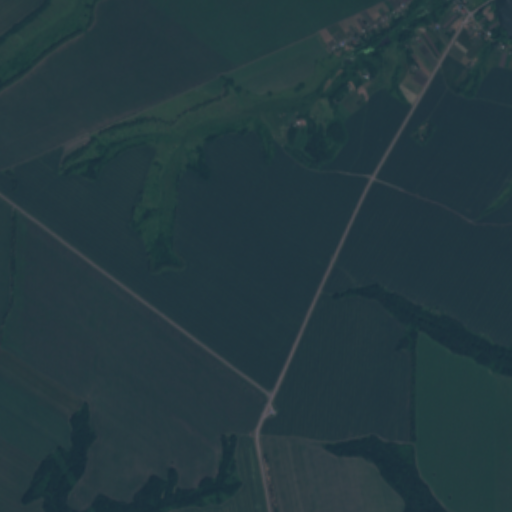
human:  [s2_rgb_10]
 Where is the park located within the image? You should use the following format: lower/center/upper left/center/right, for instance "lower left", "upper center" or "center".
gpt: The park is located in the upper right of the image.
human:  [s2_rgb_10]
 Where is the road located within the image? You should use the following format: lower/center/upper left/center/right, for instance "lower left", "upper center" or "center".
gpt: There is no road in the image.